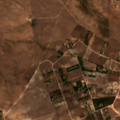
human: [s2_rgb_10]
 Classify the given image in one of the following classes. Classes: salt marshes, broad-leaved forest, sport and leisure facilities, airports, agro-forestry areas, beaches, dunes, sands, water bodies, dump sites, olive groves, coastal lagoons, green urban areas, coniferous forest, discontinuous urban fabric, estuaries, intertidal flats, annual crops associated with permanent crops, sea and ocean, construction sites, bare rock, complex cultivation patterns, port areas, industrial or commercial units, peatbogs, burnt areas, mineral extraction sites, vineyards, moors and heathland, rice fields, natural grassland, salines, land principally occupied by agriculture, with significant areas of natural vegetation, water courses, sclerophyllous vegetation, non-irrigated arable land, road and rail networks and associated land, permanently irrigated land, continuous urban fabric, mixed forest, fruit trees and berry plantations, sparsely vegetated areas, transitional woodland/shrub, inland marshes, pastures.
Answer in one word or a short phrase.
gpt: non-irrigated arable land, complex cultivation patterns